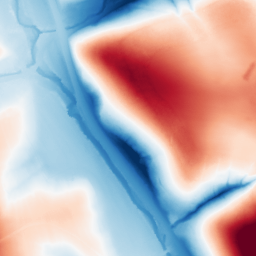
Category: classical
Decomposition family: gaussian
Decomposition parameters: sigma: 50
Upsampling method: cubic_catmull_rom
Upsampling parameters: scale: 8
Upsampling scale: 8